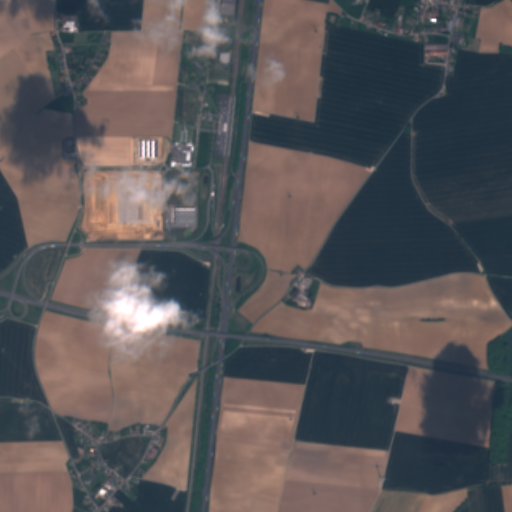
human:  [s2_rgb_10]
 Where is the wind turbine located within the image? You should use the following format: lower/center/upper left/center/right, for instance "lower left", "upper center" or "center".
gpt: The wind turbine is located in the lower right of the image.
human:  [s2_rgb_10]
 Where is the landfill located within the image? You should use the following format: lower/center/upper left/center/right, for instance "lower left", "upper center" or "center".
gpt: There is no landfill in the image.